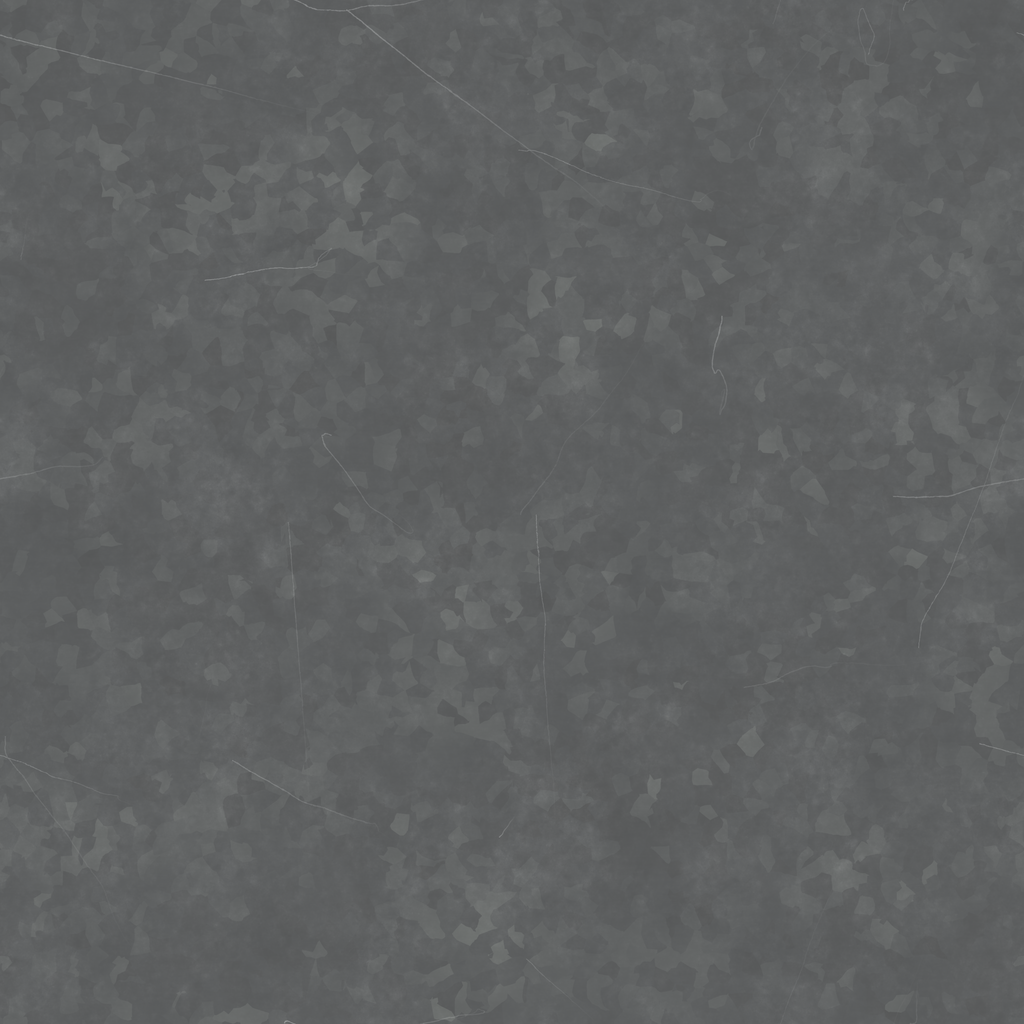
Texture map type: Color